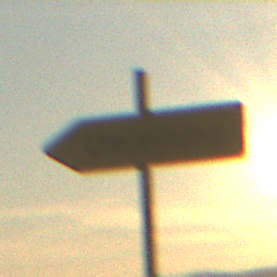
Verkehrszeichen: UmleitungswegweiserLinksweisend
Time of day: SunriseSunset
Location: Outdoor (Nature)
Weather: PartlyCloudy
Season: NotSpecified
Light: Natural